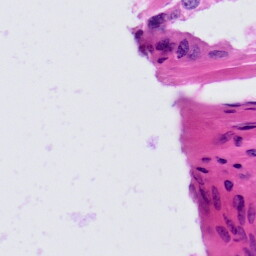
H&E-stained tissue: Prostate